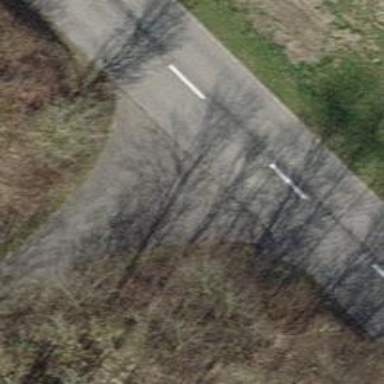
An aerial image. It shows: Asphalt surface.